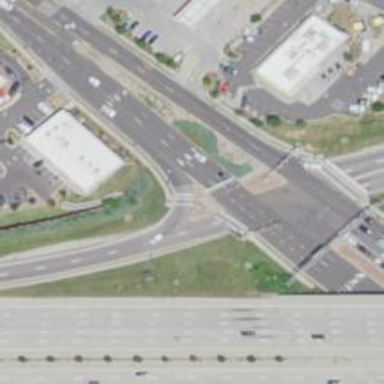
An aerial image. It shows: Controlled crossing on the road.